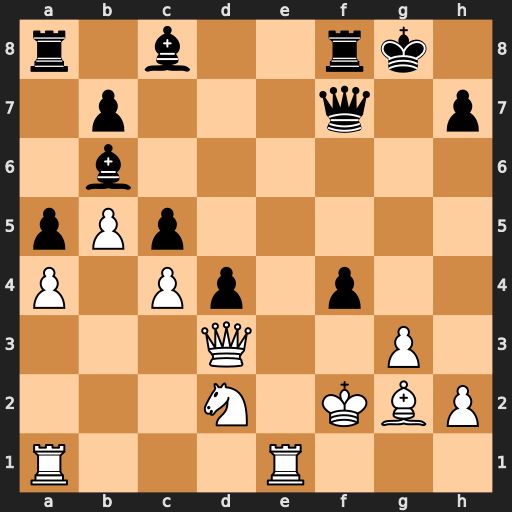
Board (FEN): r1b2rk1/1p3q1p/1b6/pPp5/P1Pp1p2/3Q2P1/3N1KBP/R3R3
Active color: w
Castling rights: -
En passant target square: -
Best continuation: Bd5 Qxd5 cxd5